Question: The "html" version console output works fine for me and displays real time from console.
But when I switch to the plain text version (i.e. , it doesn't work.
It only display a small portion of console output until build is complete then it shows full output.
For now the problem only exist on console output that is longer than 5k lines.
Jenkins version: 1.477
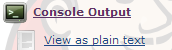
Answer: That is because output is truncated by default around 5k lines, so the full text will always pull the last 5k while the build is in progress, similar to the way the HTML view will only show about 5k lines until you click the "Show Full Output" button.
Once the build completes, the full output gets dumped to plain text, so the entire output is shown.